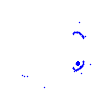
Particle: kaon